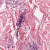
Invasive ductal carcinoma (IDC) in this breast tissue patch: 0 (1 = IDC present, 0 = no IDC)